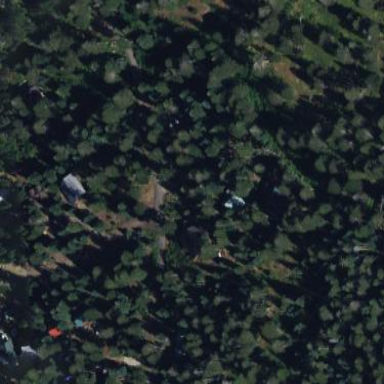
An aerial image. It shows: Evergreen woodland with needle-leaved trees.